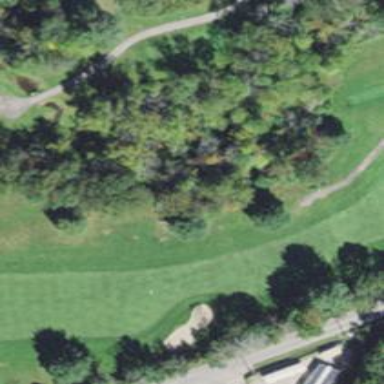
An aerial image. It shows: Golf fairway in the image.